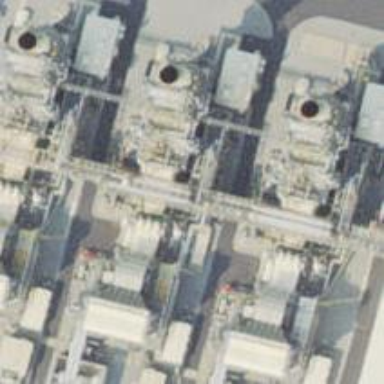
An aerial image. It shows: Gas turbine generator powered by gas.